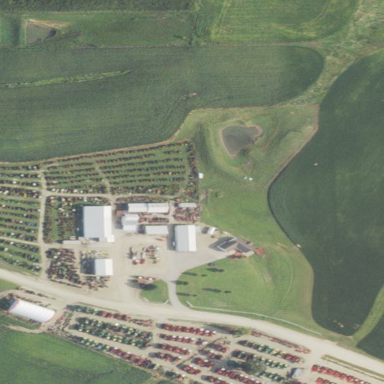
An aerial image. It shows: Commercial area with tractor shop.